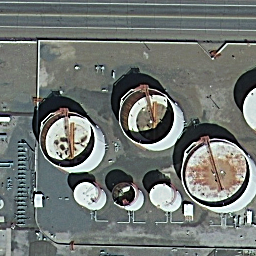
Label: storage tanks